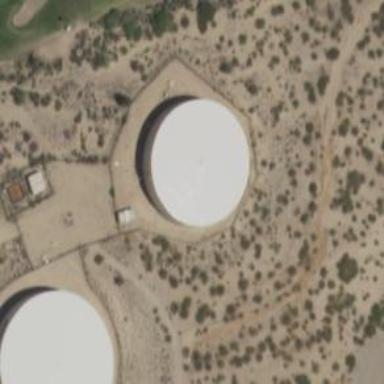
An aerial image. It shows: Building with water storage tank. The tank is used for storing water.